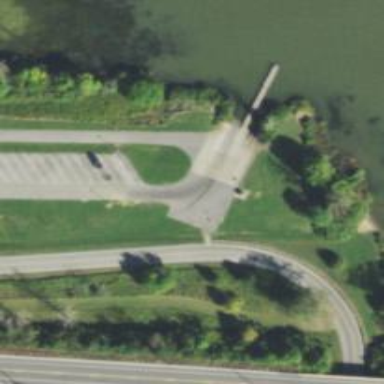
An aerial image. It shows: Slipway on service road designed for leisure land access.